Chest X-ray. View position: PA
Patient age: 52
Patient sex: M
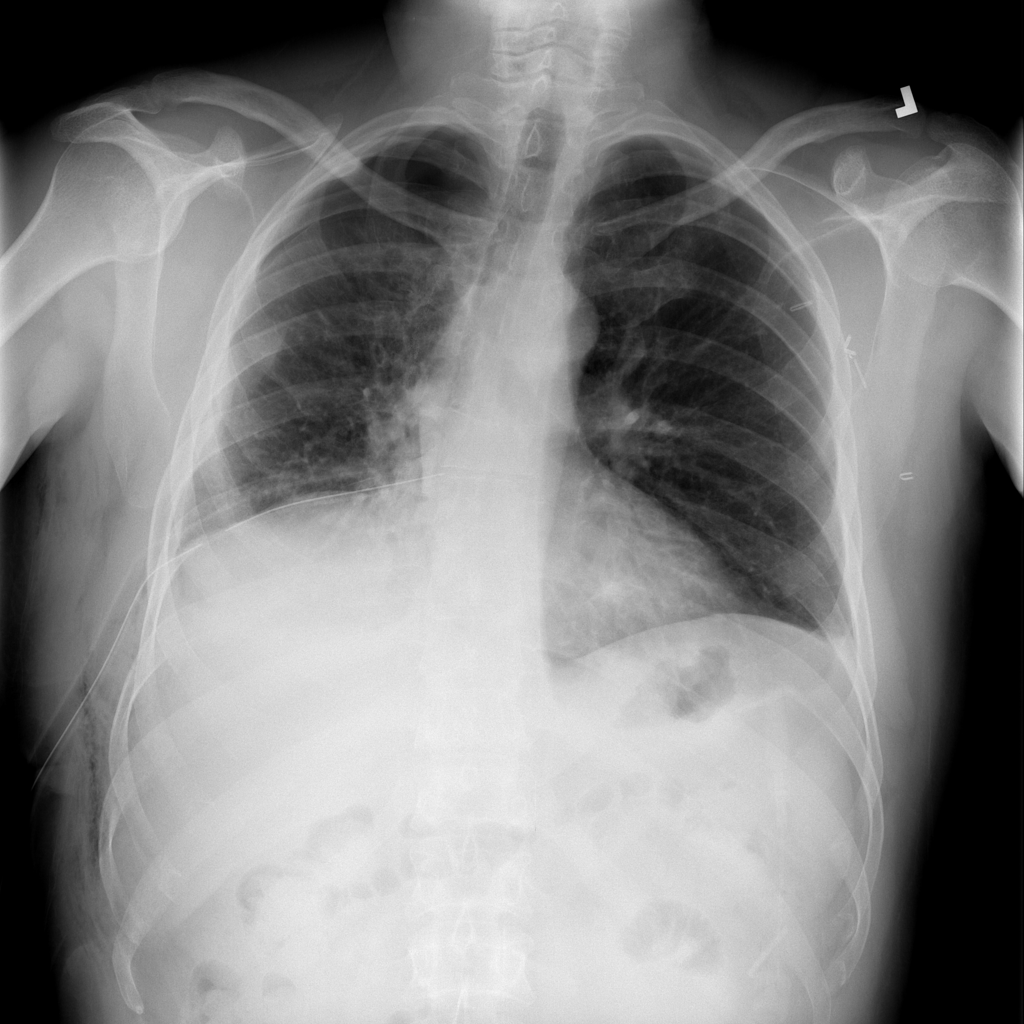
Finding: Pneumothorax